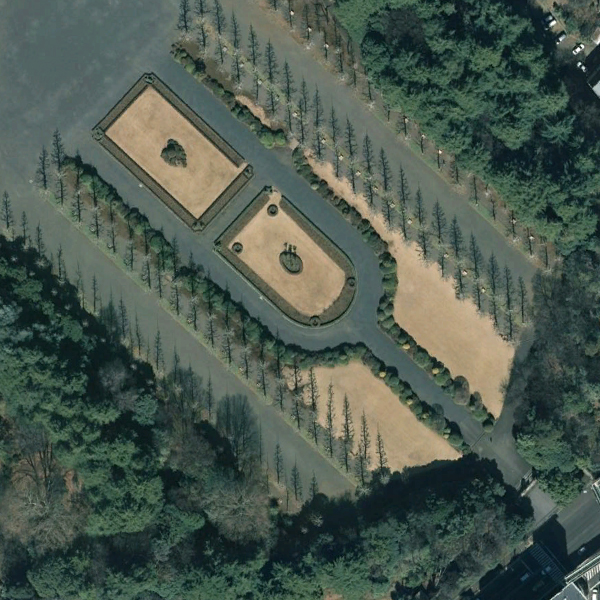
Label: Square